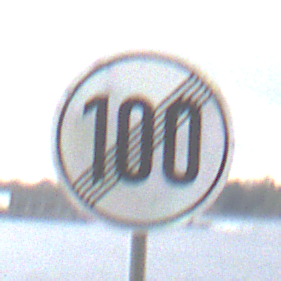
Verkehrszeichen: EndeGeschwindigkeit100
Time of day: Midday
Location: Outdoor (Suburban)
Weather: Overcast
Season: NotSpecified
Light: Natural